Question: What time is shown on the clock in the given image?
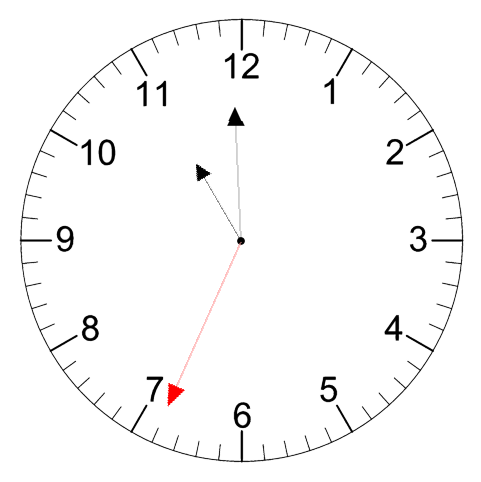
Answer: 10:59:34